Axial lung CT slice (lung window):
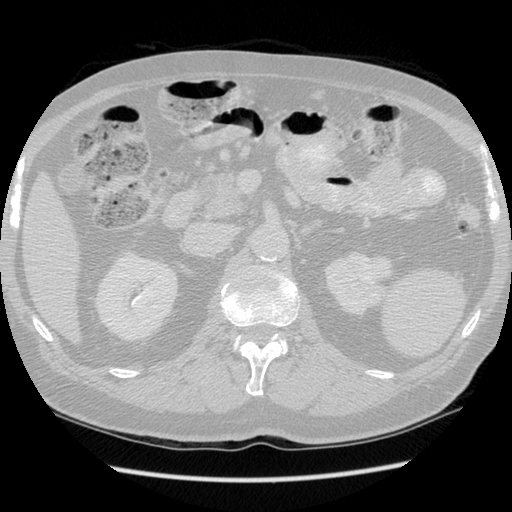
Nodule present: no